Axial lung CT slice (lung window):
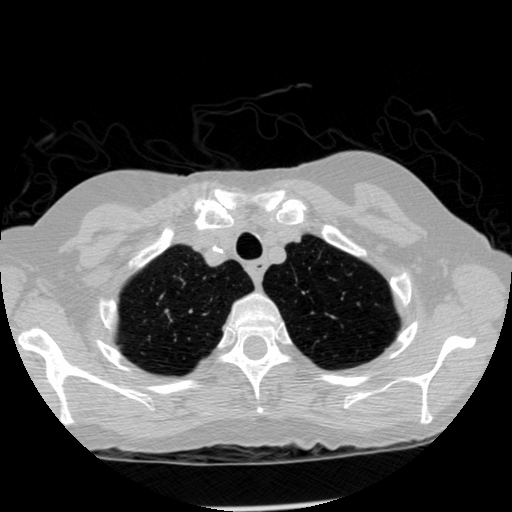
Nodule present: no